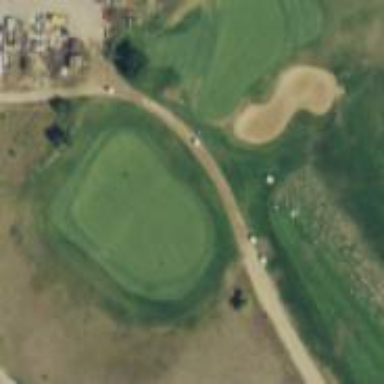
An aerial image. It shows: Rough area on grassy golf course.